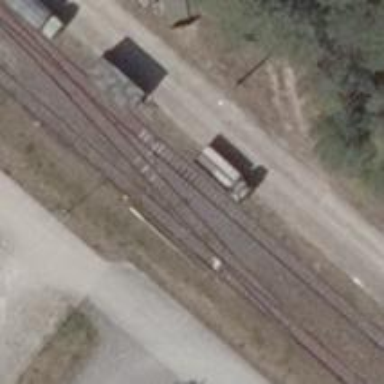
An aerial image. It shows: Disused railway.